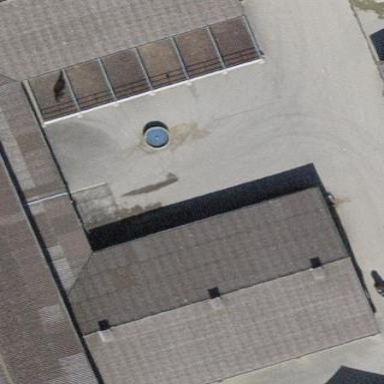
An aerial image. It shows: Stable.